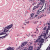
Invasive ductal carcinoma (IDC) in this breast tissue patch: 0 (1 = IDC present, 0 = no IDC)